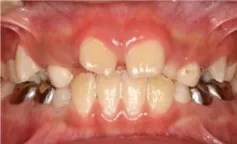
(A-I) are images of teeth before and after treatment. (A-C) are frontal view photos before and 4 months and 9 months after treatment. Teeth 11 and 21 are under eruption.
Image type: medical_photograph (oral_photograph)